Field crop: maize
Growth stage: 2
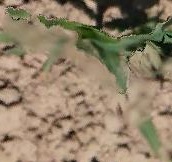
Species: maize